Question: I'm trying to build a simple AWS Lambda function that is triggered by the Alexa Skills Kit. I am following an Amazon made tutorial on creating the skill, etc. Unfortunately, Alexa Skills Kit is not an option on the drop down menu for the "Configure Triggers" window. I've attached a photo of what is available.
Is there anyway to get the Alexa Skills Kit to display? Is there something wrong with my account? Any suggestions would be very helpful. I am stuck at a spot that really shouldn't be causing me any issues. I have a basic account and therefore cannot get support from Amazon.

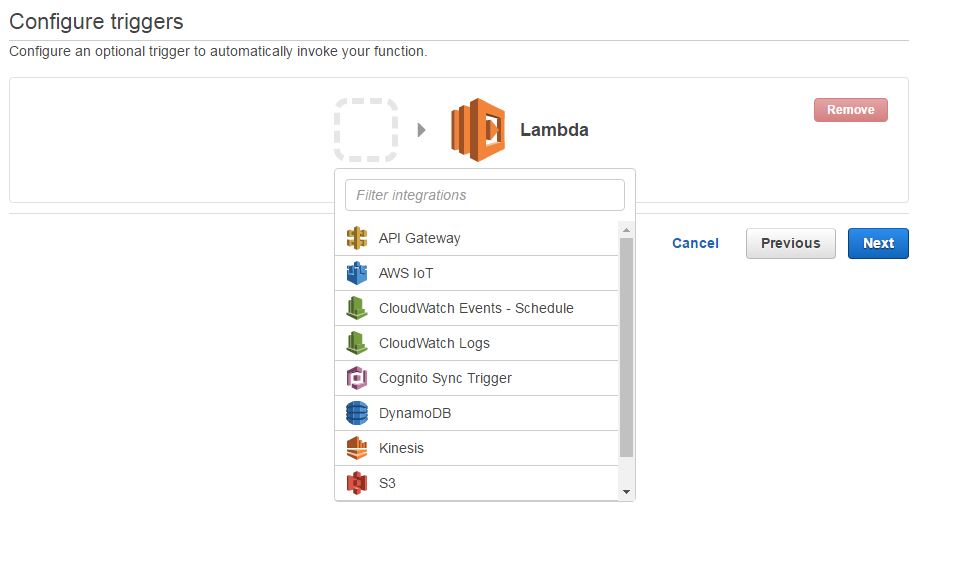
Answer: I figured it out. For some reason my location defaulted to Oregon, which is not supported for ASK. Changing it to N. Virginia did the trick.